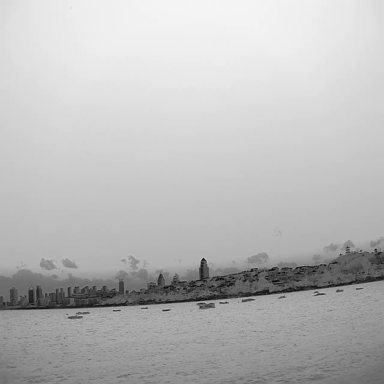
There are 12 bulk_carriers in the infrared image.